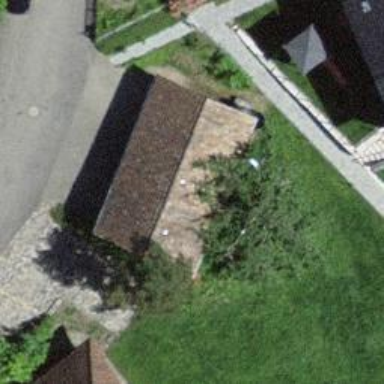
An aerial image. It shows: Garage building.